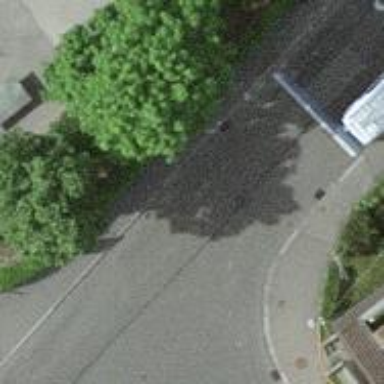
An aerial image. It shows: Kerb barrier.